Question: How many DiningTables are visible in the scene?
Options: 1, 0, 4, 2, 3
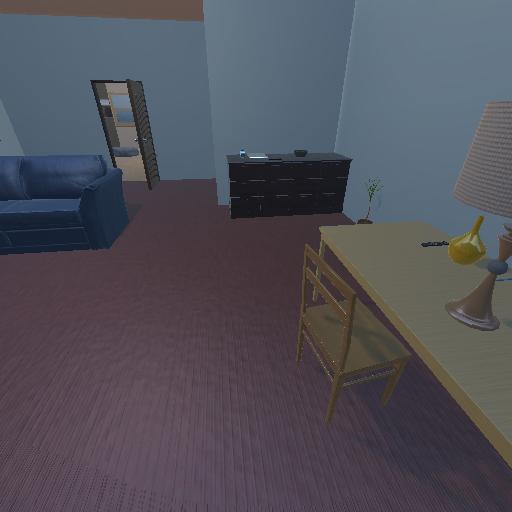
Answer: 1